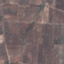
Land use / land cover class: PermanentCrop